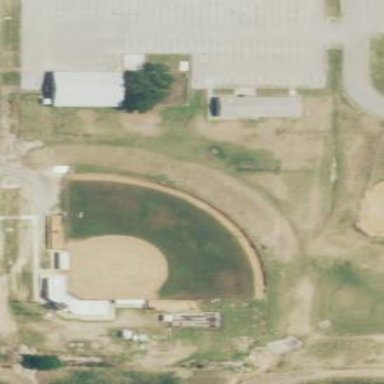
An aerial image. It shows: Softball pitch for leisure sports.